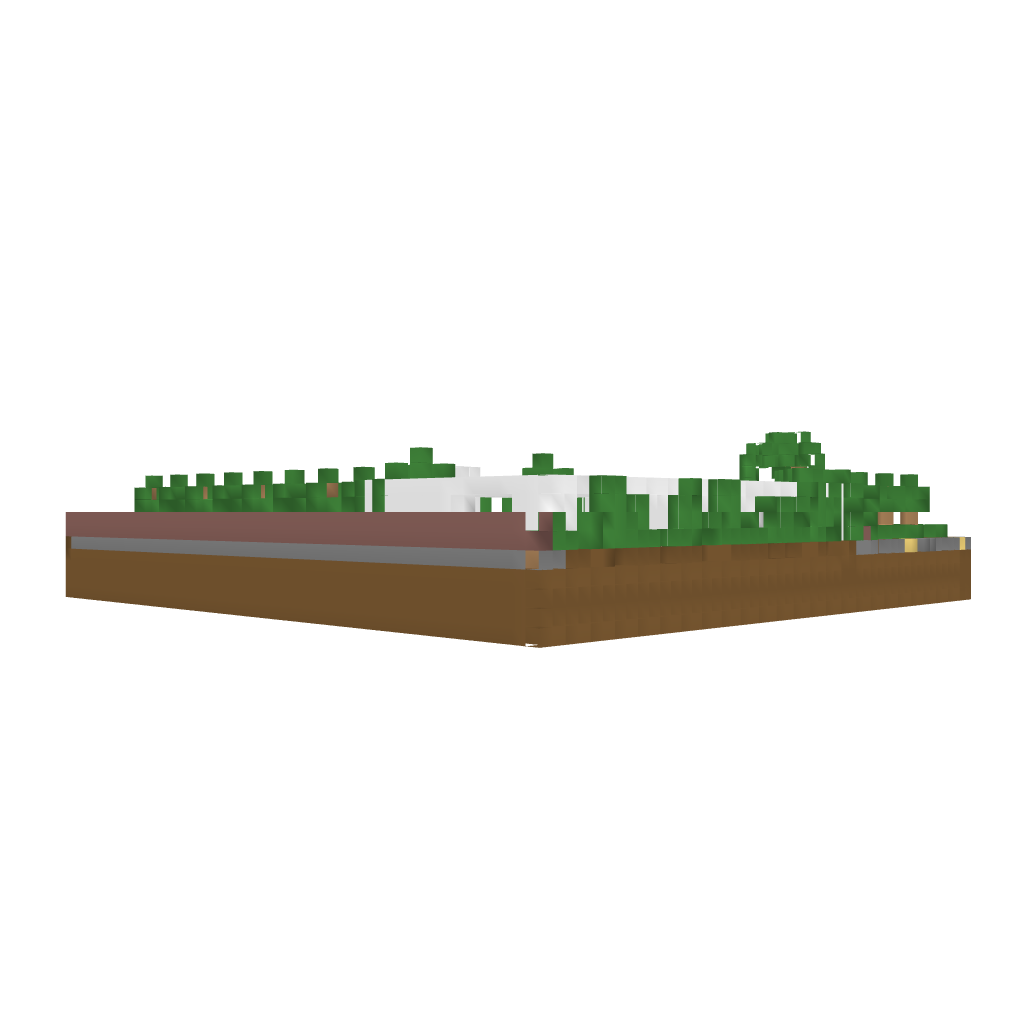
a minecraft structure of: Guest House With tennis Court bad low quality